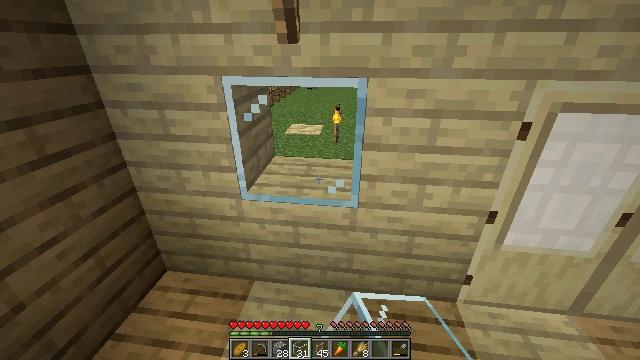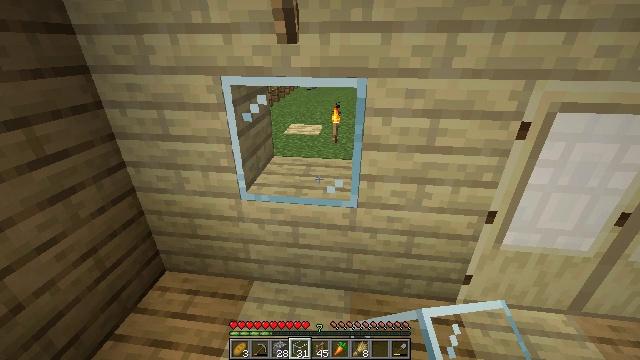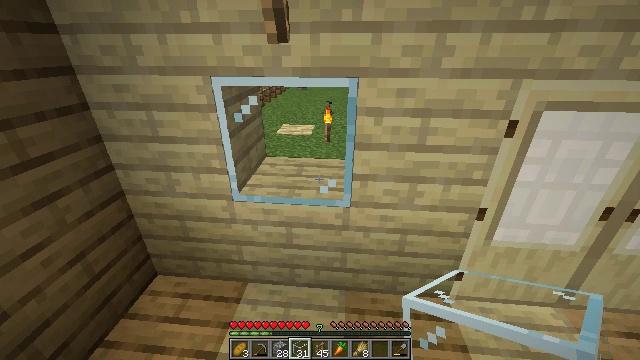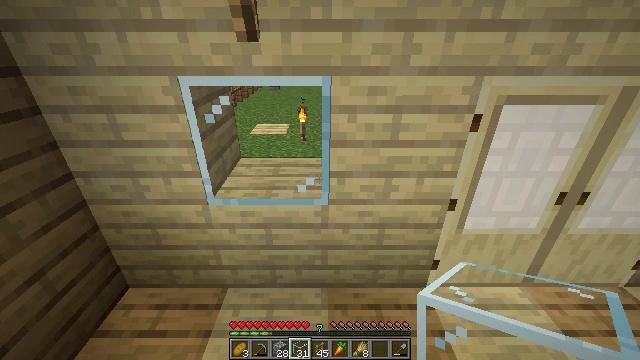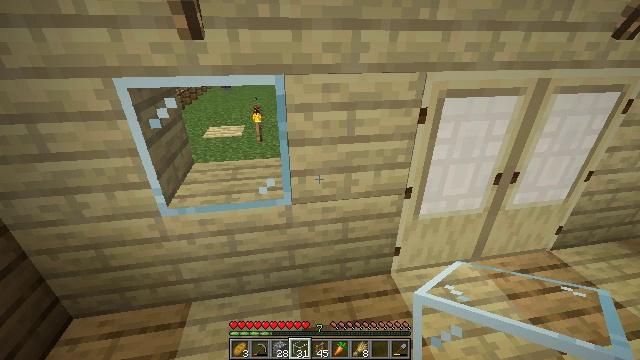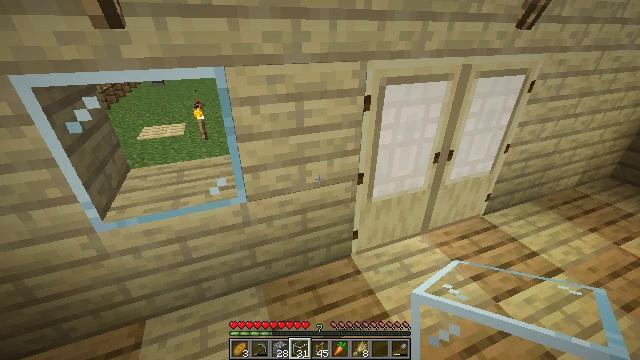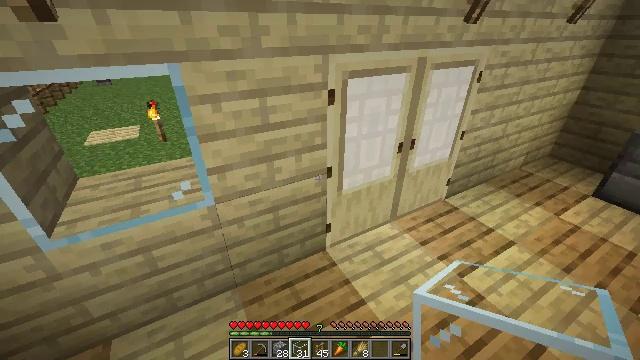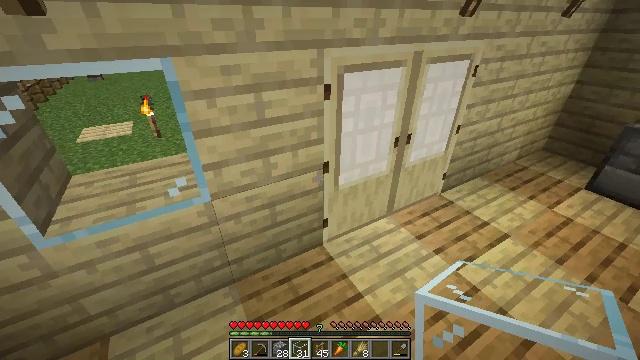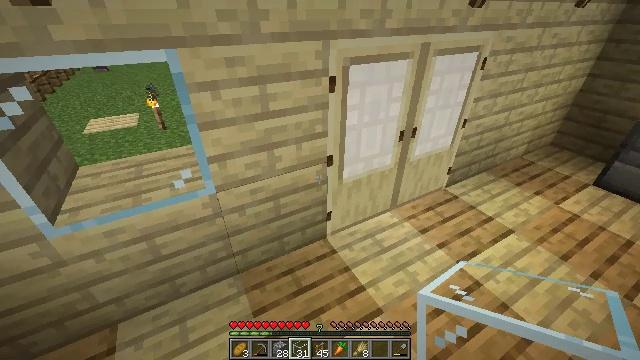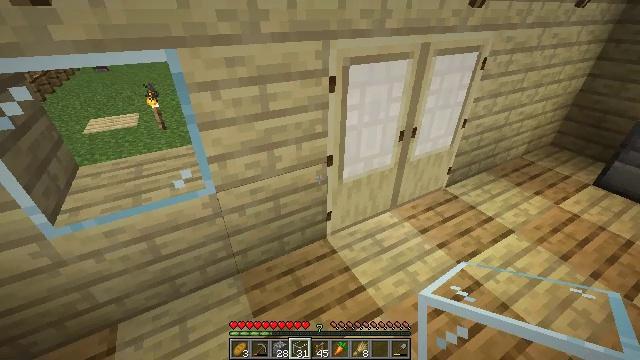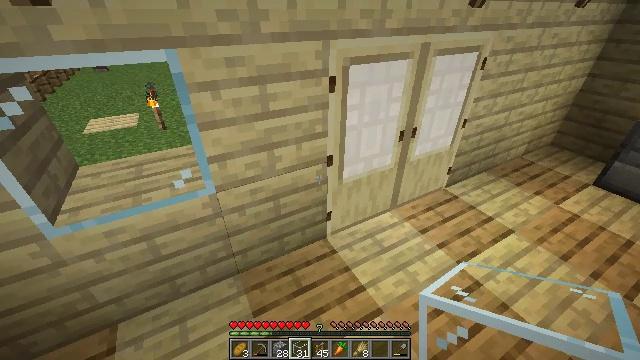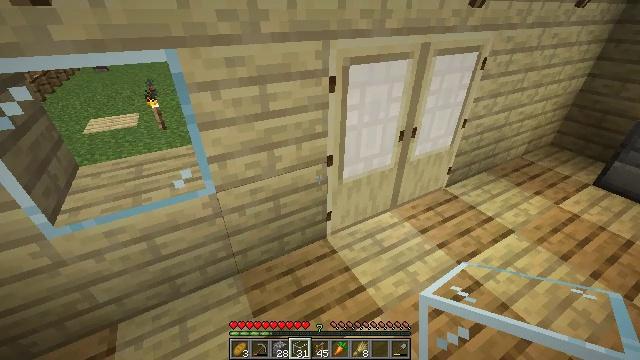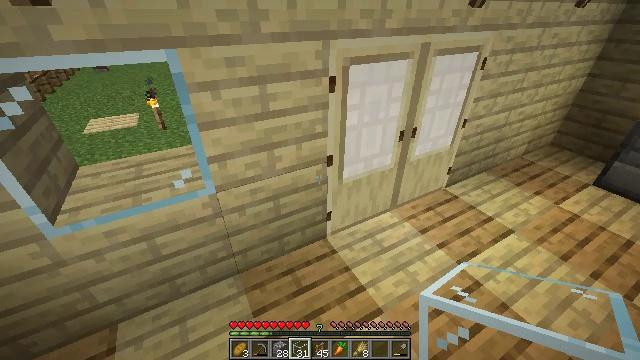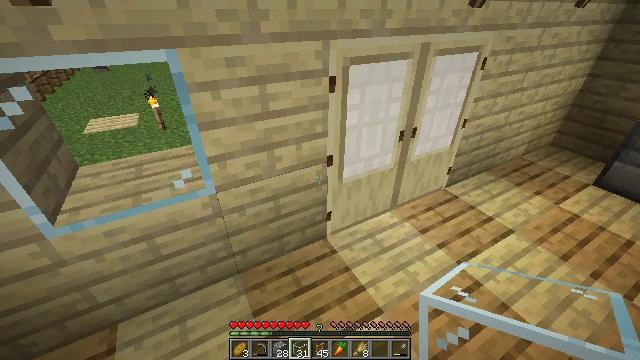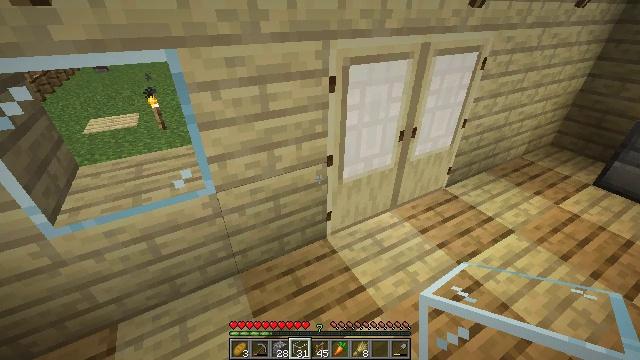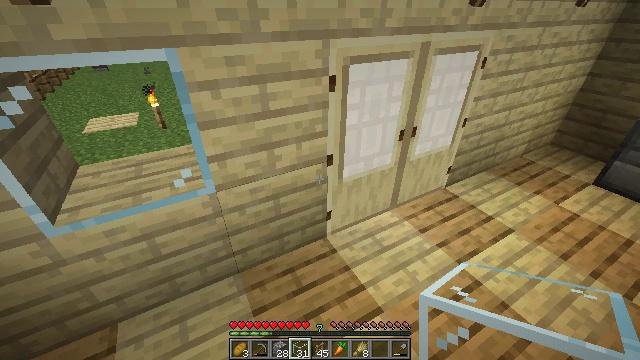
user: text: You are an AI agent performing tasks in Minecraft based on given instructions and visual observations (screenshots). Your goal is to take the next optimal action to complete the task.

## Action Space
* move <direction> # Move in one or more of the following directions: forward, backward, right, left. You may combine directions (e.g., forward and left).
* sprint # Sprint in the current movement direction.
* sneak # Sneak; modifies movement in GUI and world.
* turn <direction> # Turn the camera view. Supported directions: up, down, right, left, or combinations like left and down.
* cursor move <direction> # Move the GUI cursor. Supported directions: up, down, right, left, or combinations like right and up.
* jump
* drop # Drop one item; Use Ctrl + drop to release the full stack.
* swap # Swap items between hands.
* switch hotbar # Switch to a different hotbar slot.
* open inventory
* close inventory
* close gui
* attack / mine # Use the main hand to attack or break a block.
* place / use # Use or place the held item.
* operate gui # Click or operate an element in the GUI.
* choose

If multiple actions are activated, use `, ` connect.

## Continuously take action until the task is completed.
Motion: motion action
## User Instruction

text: Collect birch planks from structures.
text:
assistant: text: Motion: no_op
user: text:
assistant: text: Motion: turn right
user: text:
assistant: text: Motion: turn right
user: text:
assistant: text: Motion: turn right
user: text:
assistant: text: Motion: turn right and down
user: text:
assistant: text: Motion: turn right and down
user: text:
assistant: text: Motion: turn down
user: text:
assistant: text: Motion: turn left and down
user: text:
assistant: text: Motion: no_op
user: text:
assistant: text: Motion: no_op
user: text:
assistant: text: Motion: no_op
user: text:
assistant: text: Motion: no_op
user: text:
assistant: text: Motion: no_op
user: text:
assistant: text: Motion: no_op
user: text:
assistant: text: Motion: no_op
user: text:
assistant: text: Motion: no_op
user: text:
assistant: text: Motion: no_op
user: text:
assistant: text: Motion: no_op
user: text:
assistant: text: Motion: no_op
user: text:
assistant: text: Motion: no_op
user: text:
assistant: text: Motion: no_op
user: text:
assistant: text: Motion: no_op
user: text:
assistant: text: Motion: no_op
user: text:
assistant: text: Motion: no_op
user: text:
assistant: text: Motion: no_op
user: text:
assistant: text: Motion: no_op
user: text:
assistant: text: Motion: turn right and up
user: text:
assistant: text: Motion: turn right and up
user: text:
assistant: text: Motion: turn right and up
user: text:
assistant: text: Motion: turn right and up